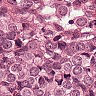
Metastatic tissue present: yes